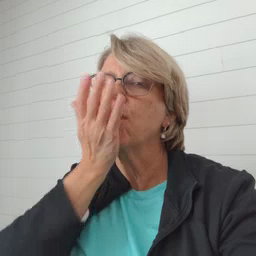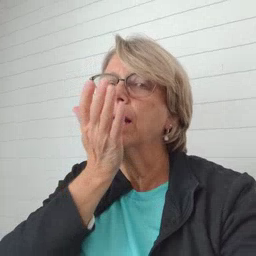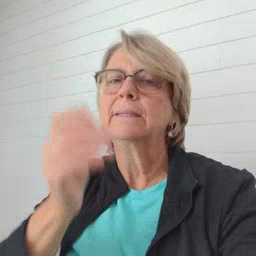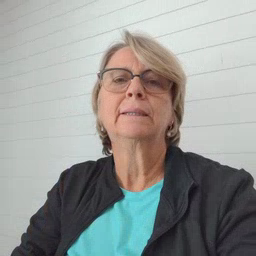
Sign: grass